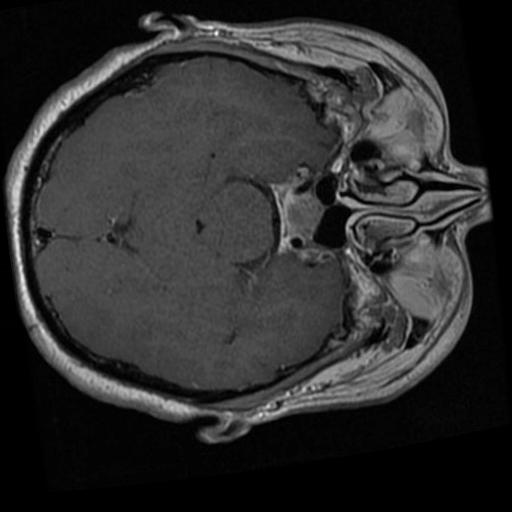
Label: brain_tumor